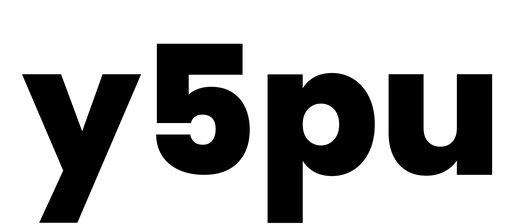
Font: Poppins-ExtraBold